Current action and preconditions to check: trajectory_clear

Your task: For each precondition in the list above, predict whether it will hold at this action.

Consider the current scene as observed from the mobile robot's camera, and analyze the predicted future states of all dynamic agents (e.g., people, animals, vehicles, or any moving entities) within the NEXT SECOND.

IMPORTANT: Only answer "very likely" if you are absolutely certain—based on strong, clear evidence—that a dynamic agent will violate the precondition in the predicted future state. Do NOT answer "very likely" for unlikely, ambiguous, or low-probability risks.

Ask yourself for each precondition: Is there a high probability, with clear and convincing evidence, that the predicted future states of any dynamic agent will interfere with the predicted future state of the currently executing action within the NEXT SECOND, causing that precondition to fail?

Assess the risk level based on these predictions. Use "likely" or "very likely" if motions create a clear risk of interference.

Use "neutral" or "improbable" if agents are nearby but their predicted paths are clearly diverging or non-conflicting.

Failure Risk Categories: "very improbable", "improbable", "neutral", "likely", "very likely"

Answer Format: Output ONLY the probability_of_failure value from these categories: "very improbable", "improbable", "neutral", "likely", "very likely"

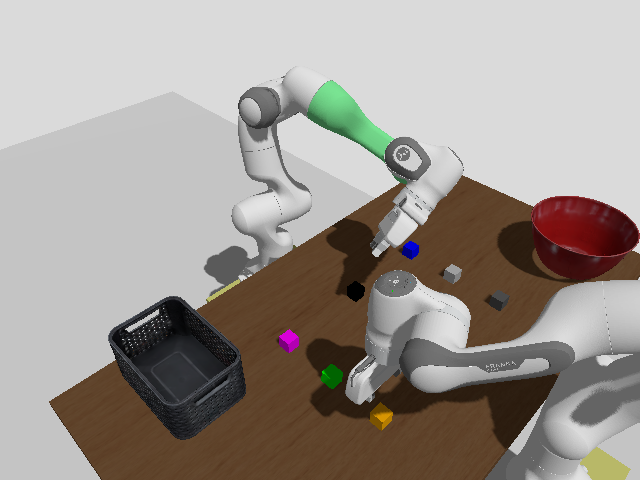

Answer: very improbable